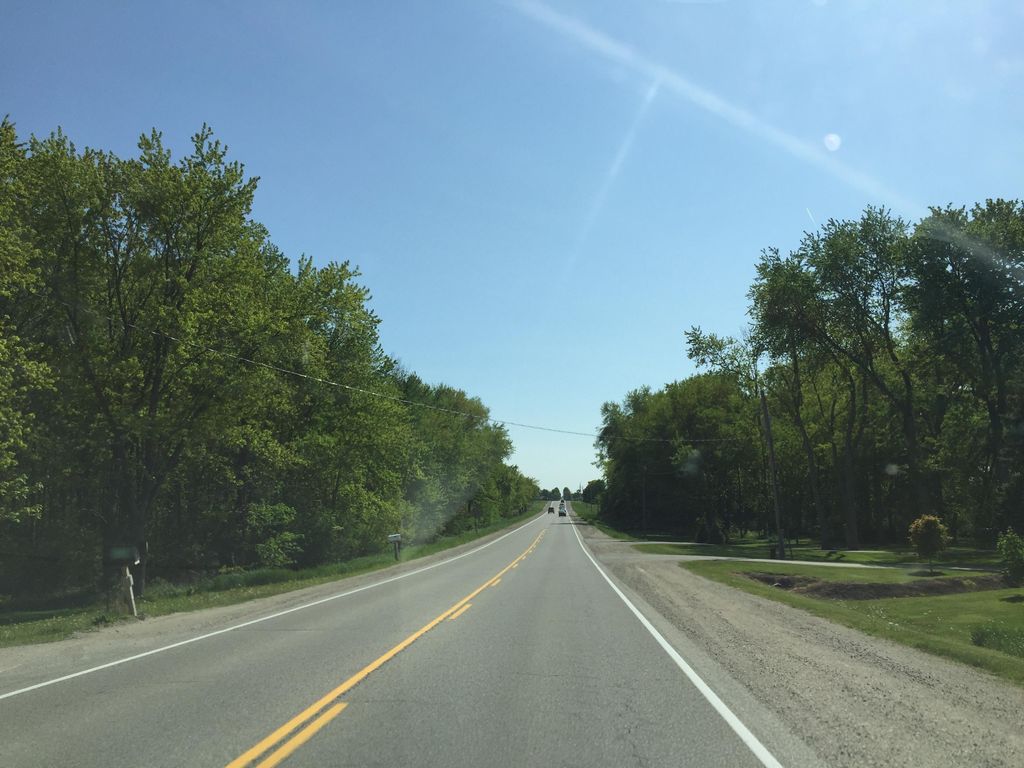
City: kitchener-waterloo